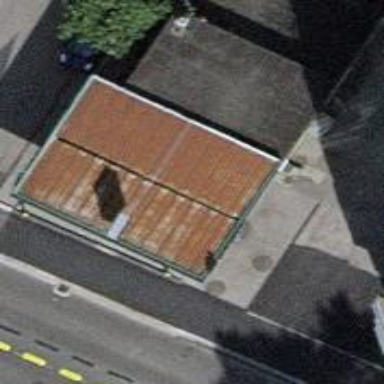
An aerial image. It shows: Fuel station.